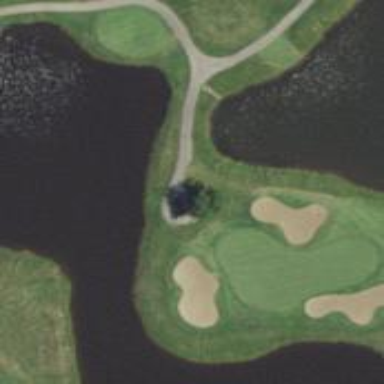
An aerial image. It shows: Asphalt path designated as golf cartpath.